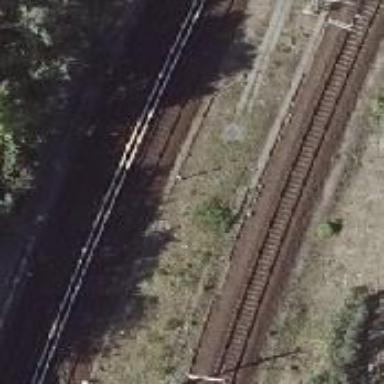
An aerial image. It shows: Light rail railway line with electrified rails.